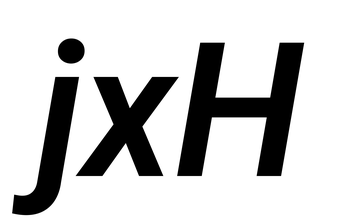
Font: Roboto-Italic_SemiBold_Italic